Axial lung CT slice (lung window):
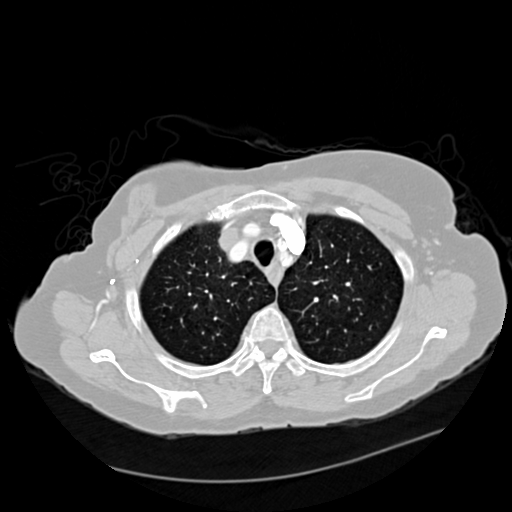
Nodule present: no